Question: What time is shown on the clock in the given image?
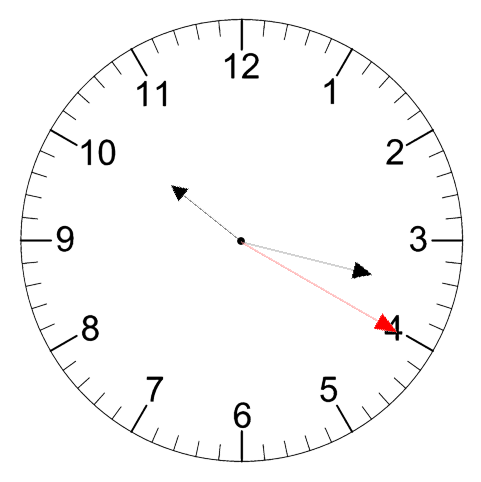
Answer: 10:17:20